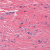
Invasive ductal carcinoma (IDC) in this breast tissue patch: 1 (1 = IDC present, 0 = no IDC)